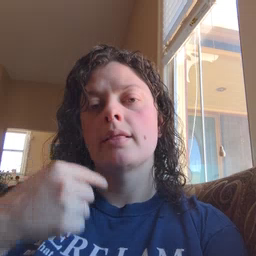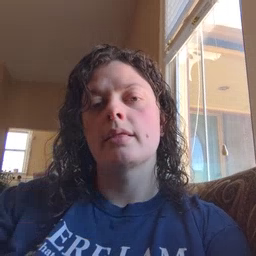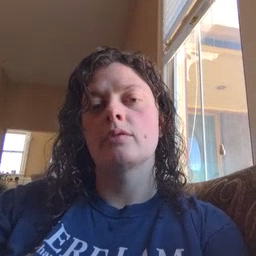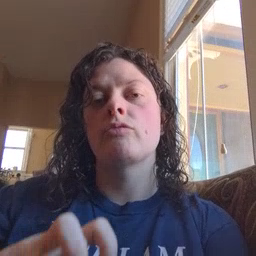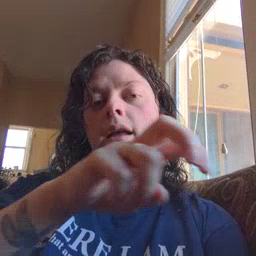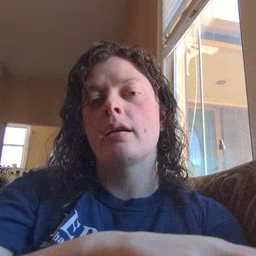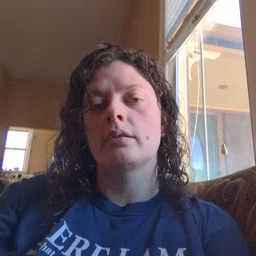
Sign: ride